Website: bh-photo
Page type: cart
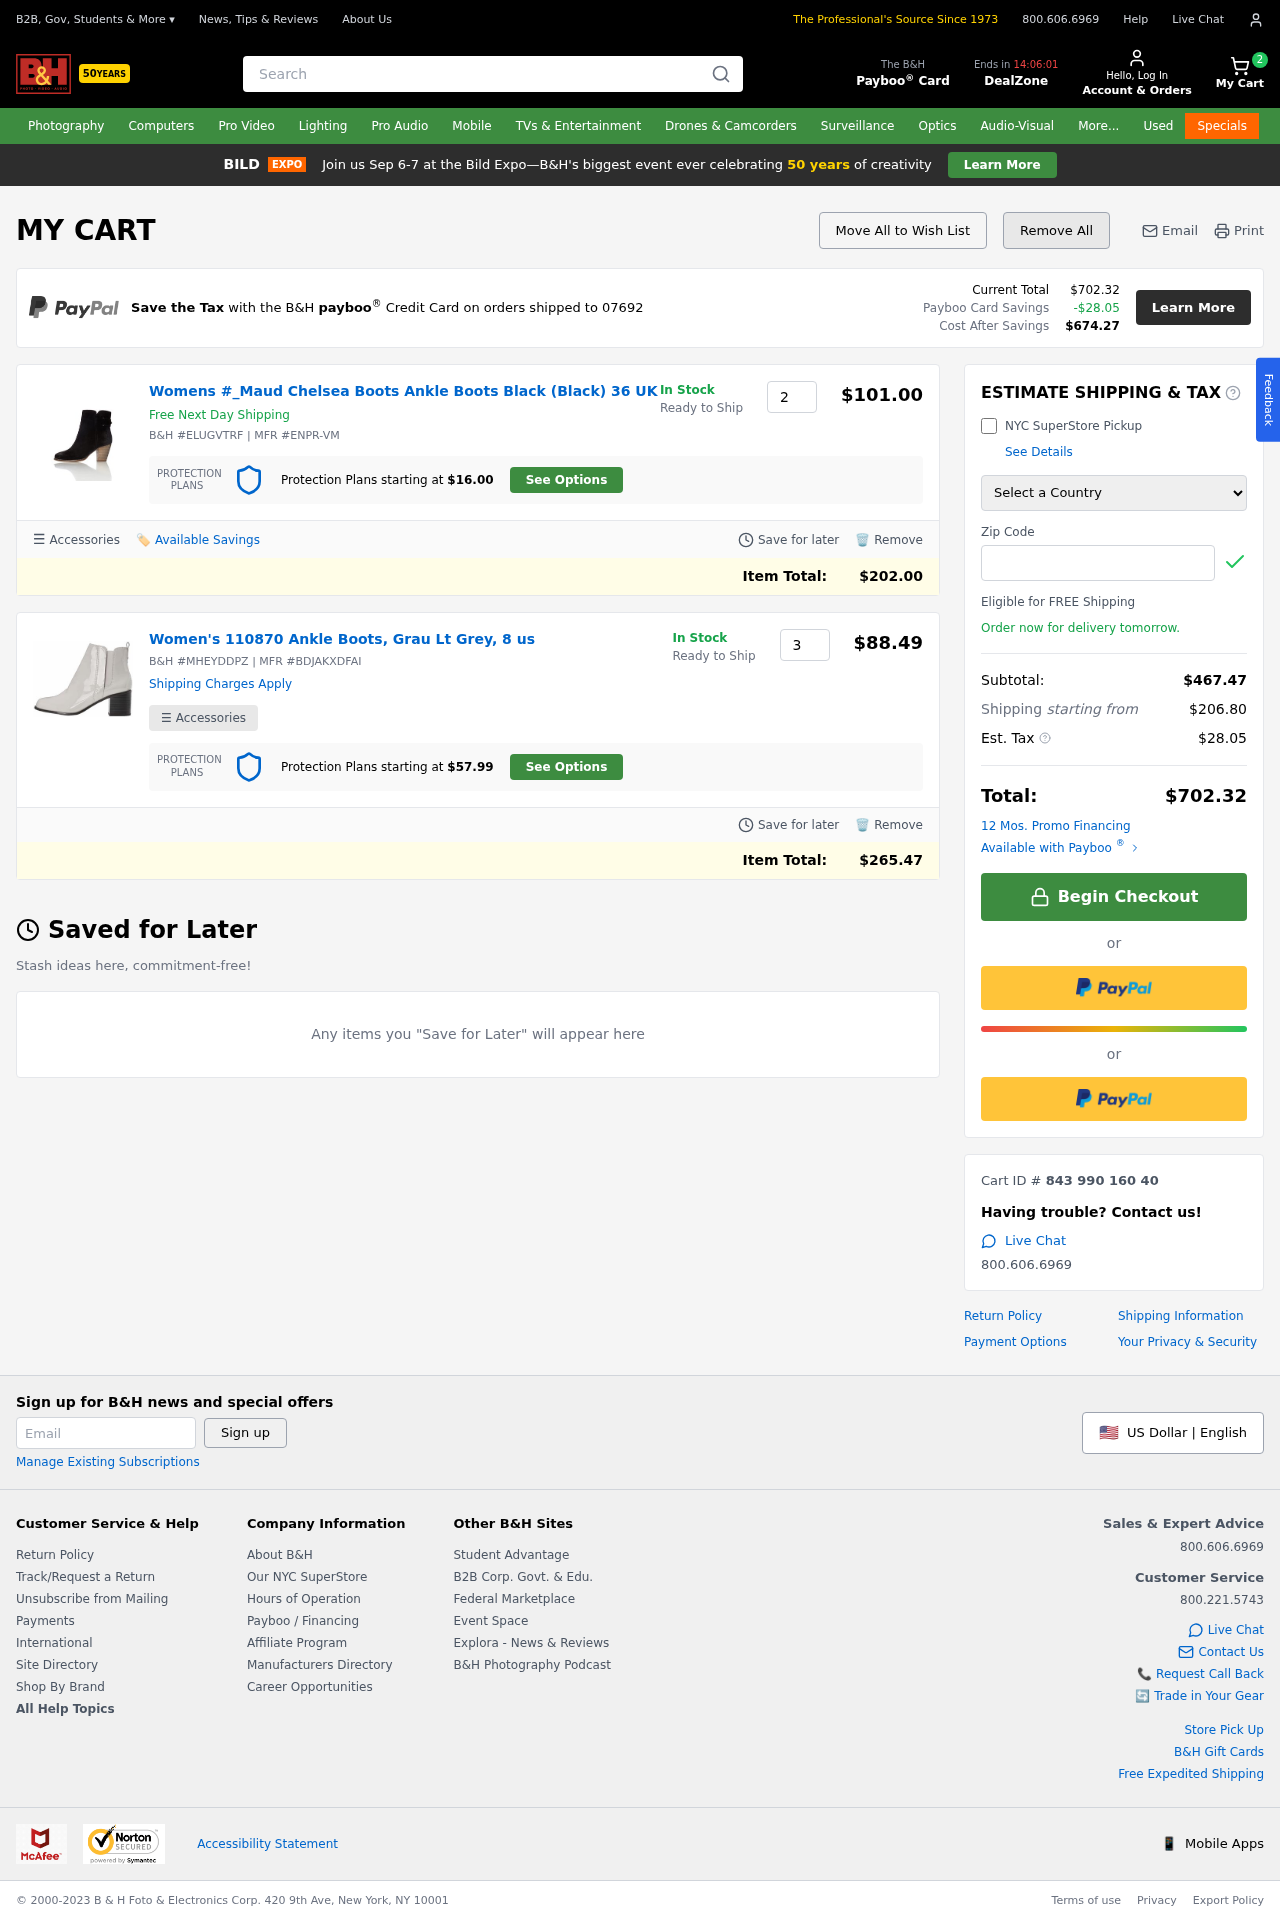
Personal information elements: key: PII_COUNTRY
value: United States
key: PII_POSTCODE
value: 07692
Product elements: key: PRODUCT1_NAME
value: Womens #_Maud Chelsea Boots Ankle Boots Black (Black) 36 UK
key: PRODUCT1_PRICE
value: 101
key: PRODUCT1_QUANTITY
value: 2
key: PRODUCT2_NAME
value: Women's 110870 Ankle Boots, Grau Lt Grey, 8 us
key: PRODUCT2_PRICE
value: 88.49
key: PRODUCT2_QUANTITY
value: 3
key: PRODUCT1_ITEM_TOTAL
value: $202.00
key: PRODUCT2_ITEM_TOTAL
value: $265.47
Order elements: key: ORDER_NUM_ITEMS
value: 2
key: ORDER_TOTAL
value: $702.32
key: ORDER_TAX
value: -$28.05
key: ORDER_TAX
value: $28.05
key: ORDER_TOTAL_AFTER_SAVINGS
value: $674.27
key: ORDER_SUBTOTAL
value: $467.47
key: ORDER_SHIPPING_COST
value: $206.80
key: ORDER_ID
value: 843 990 160 40
Search elements: key: HEADER_SEARCH
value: Search